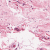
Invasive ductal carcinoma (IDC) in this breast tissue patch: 0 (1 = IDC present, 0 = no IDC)